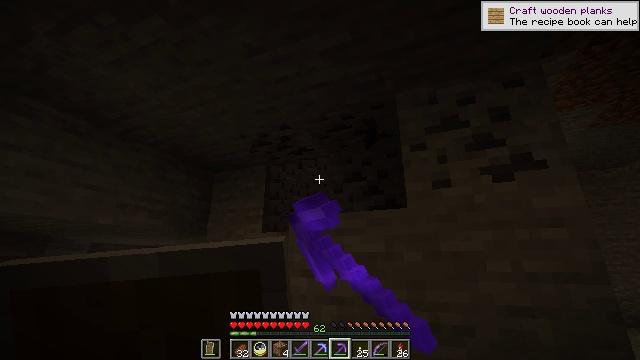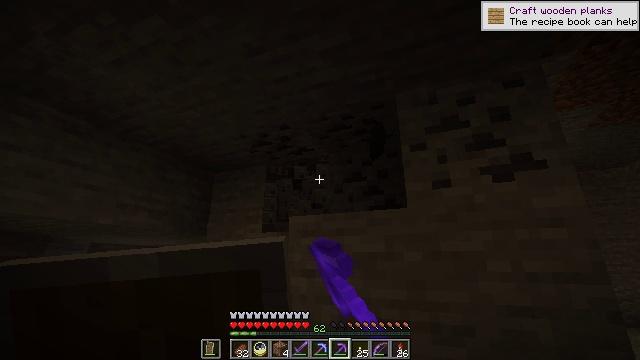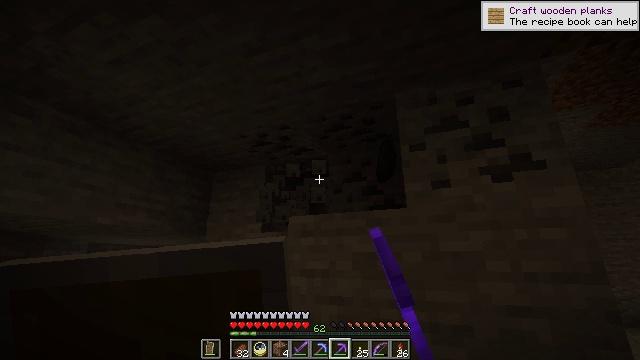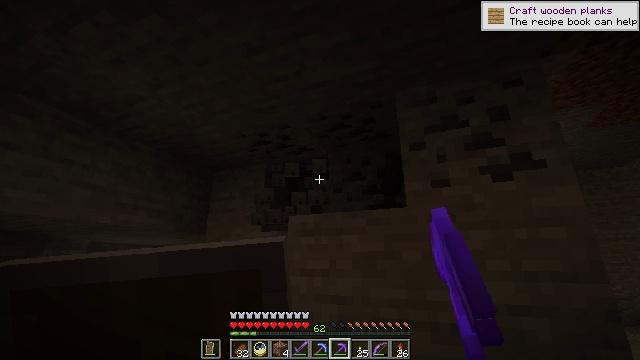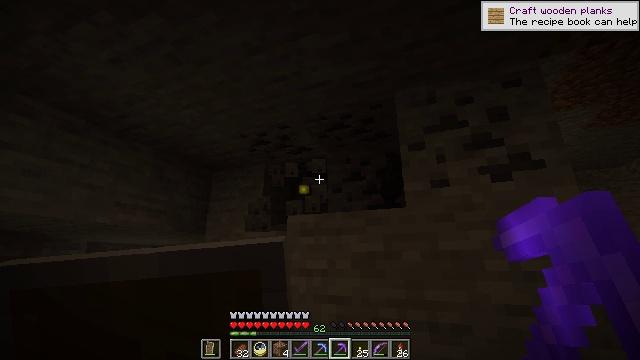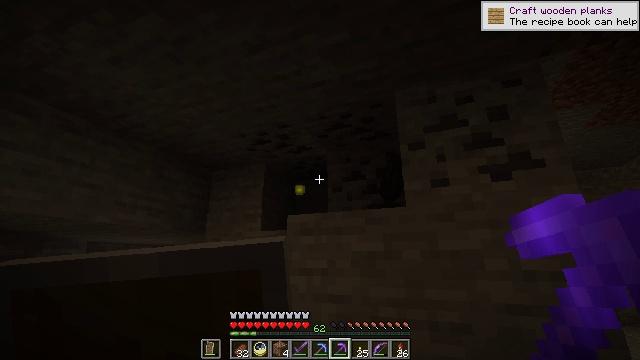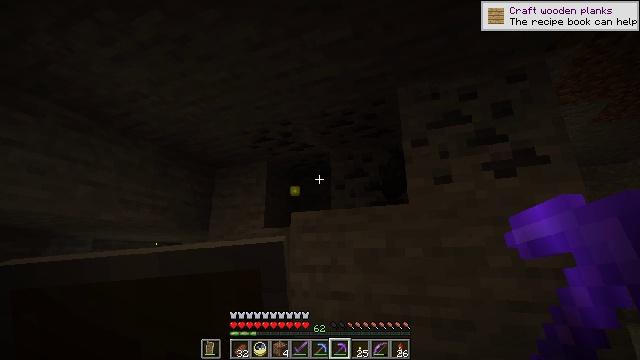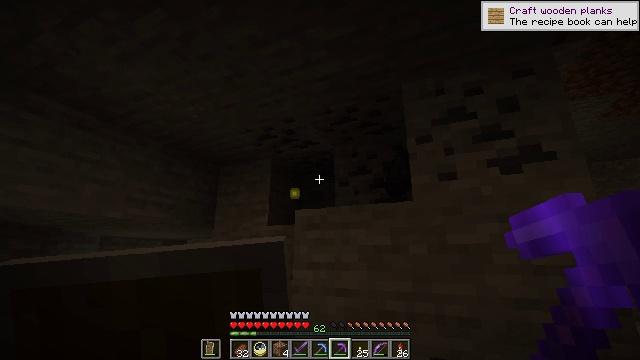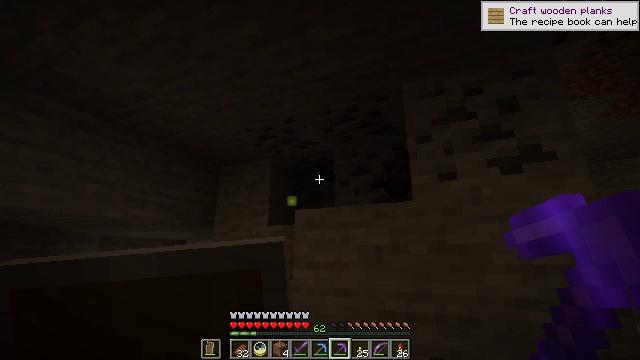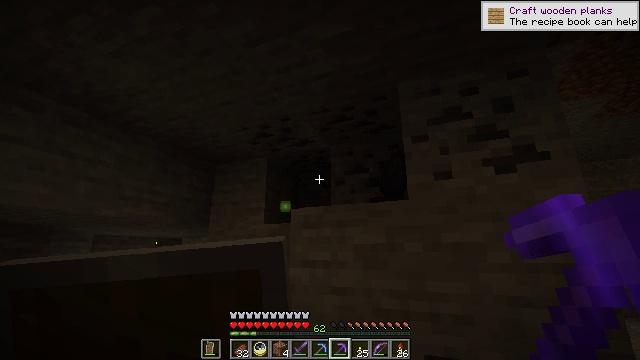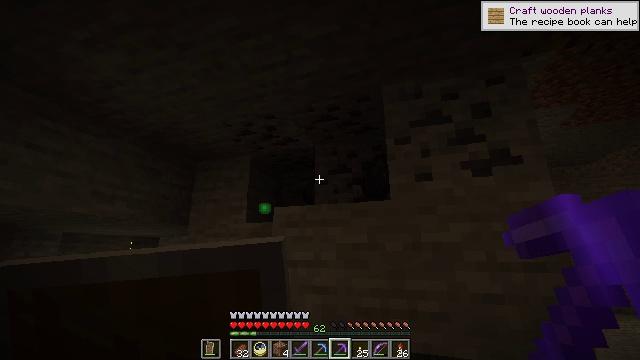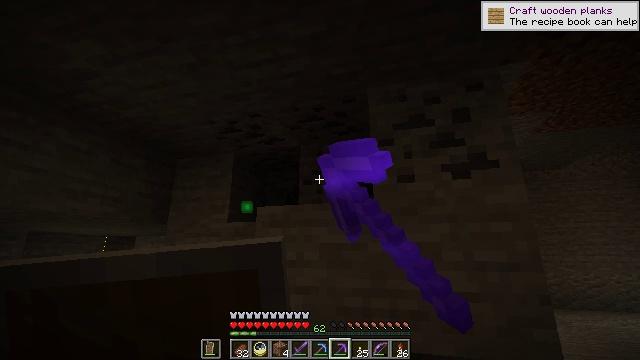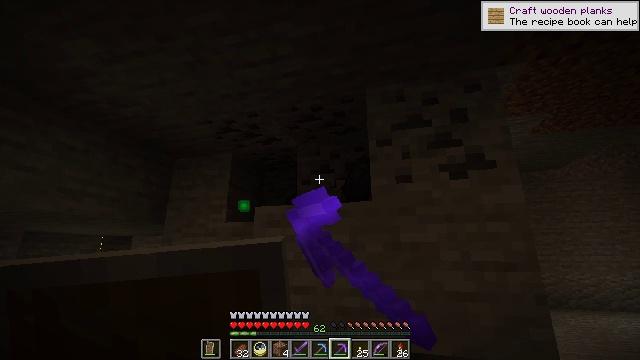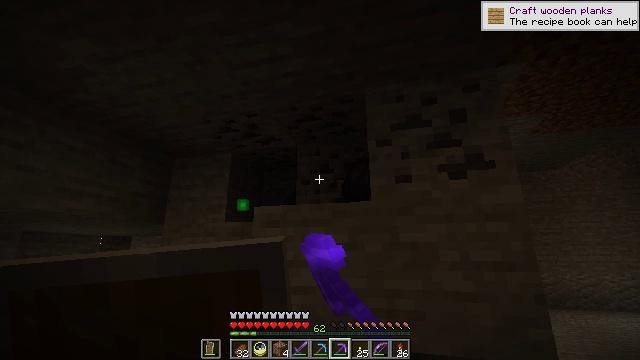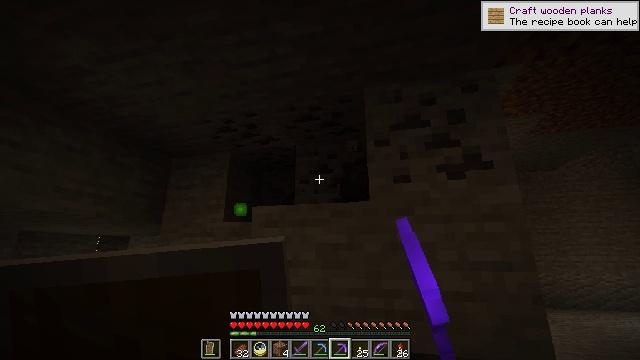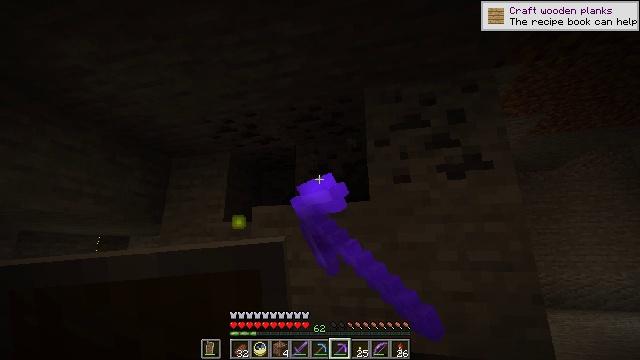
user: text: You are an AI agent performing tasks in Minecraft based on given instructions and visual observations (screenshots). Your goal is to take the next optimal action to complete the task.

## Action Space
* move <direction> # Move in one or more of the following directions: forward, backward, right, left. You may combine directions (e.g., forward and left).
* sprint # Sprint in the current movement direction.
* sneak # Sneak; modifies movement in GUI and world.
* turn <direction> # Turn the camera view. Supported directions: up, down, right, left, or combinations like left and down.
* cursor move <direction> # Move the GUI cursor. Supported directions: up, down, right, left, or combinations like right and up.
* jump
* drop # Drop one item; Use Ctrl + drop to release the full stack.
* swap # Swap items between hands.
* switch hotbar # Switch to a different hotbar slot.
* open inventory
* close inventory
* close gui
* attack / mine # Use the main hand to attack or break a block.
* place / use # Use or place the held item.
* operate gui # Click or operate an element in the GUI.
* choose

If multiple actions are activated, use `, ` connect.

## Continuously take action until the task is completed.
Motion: motion action
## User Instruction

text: Collect coal by mining the ore.
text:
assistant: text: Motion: attack / mine
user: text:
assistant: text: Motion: attack / mine
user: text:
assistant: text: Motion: attack / mine
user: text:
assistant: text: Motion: attack / mine
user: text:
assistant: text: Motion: attack / mine
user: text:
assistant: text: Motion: attack / mine
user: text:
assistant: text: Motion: attack / mine
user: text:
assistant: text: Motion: attack / mine
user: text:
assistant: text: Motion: attack / mine
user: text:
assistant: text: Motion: turn right, attack / mine
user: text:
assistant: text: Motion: turn right, attack / mine
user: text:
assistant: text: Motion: attack / mine
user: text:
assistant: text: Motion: attack / mine
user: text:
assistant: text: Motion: attack / mine
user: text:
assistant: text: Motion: attack / mine
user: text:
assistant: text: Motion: attack / mine
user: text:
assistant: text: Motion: attack / mine
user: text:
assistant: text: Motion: attack / mine
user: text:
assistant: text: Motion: attack / mine
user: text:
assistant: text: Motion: attack / mine
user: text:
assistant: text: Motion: attack / mine
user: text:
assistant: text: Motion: attack / mine
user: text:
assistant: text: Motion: attack / mine
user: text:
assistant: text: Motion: turn right, attack / mine
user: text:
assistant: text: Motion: turn right, attack / mine
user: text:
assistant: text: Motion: turn right, attack / mine
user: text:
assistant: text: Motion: turn right, attack / mine
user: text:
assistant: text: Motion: attack / mine
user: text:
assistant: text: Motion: attack / mine
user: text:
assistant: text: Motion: attack / mine